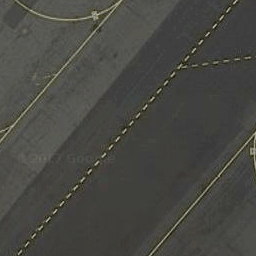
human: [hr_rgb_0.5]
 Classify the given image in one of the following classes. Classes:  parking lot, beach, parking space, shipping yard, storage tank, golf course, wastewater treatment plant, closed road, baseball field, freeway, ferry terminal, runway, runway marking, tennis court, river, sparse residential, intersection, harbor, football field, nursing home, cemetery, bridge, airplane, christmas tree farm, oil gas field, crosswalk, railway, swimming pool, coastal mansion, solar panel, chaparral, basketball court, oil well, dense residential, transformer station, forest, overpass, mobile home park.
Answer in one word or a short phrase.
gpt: runway marking